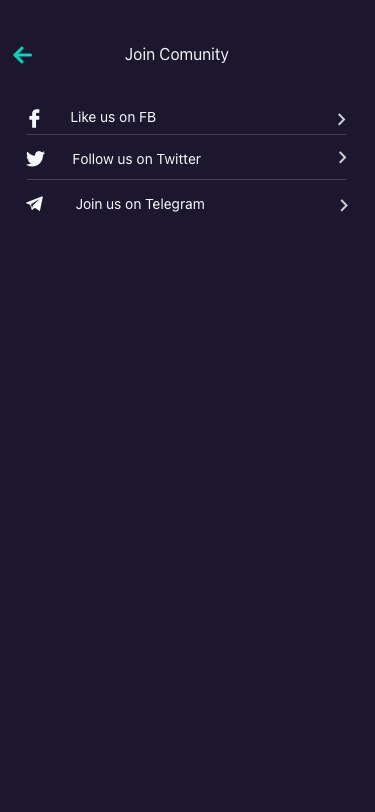
Text in this UI design:
Join Comunity
Like us on FB
Follow us on Twitter
Join us on Telegram